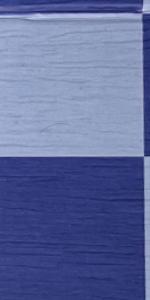
Label: Empty